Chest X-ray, AP view. Patient: 64 years old, sex F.
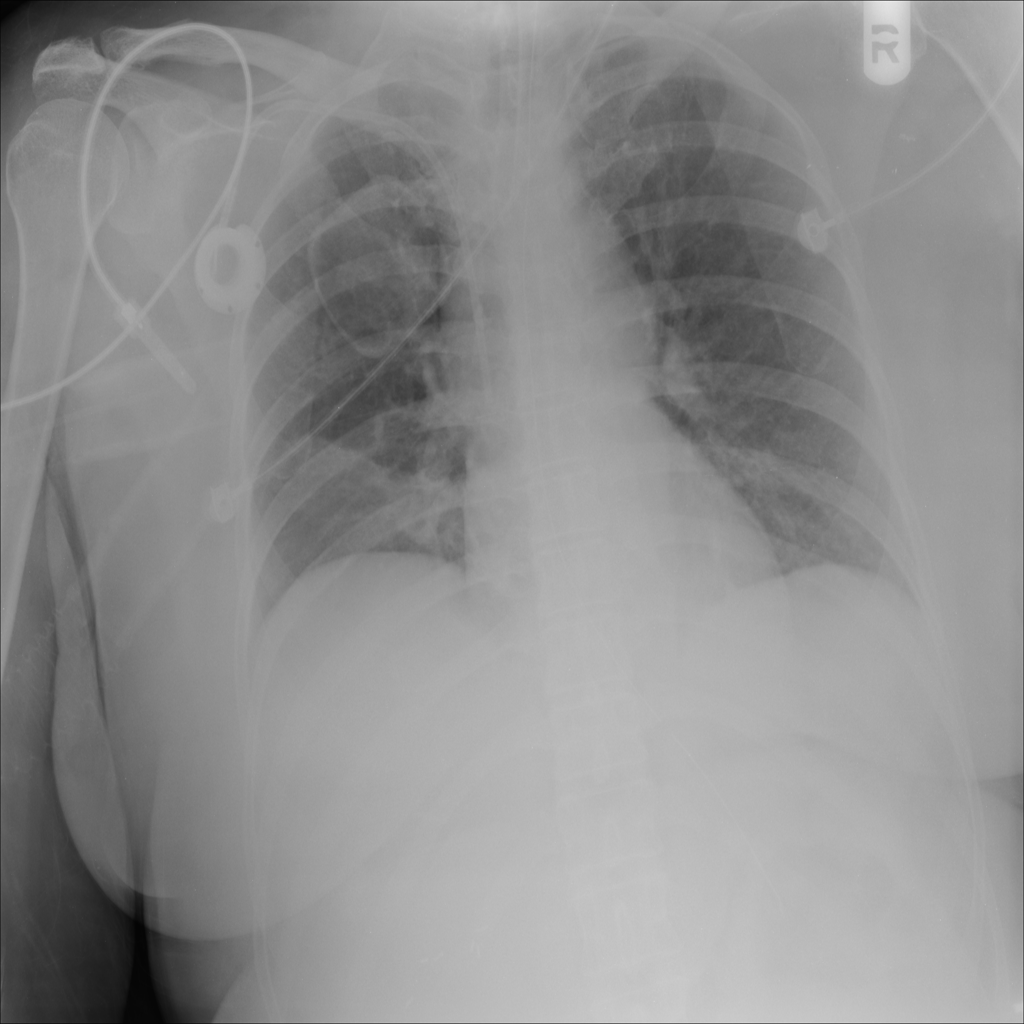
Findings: Atelectasis